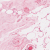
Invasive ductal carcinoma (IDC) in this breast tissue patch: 0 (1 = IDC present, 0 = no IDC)